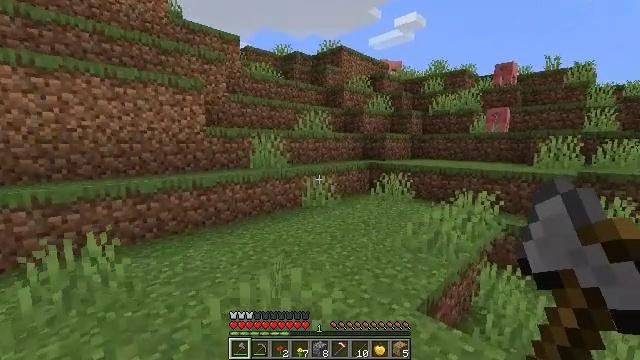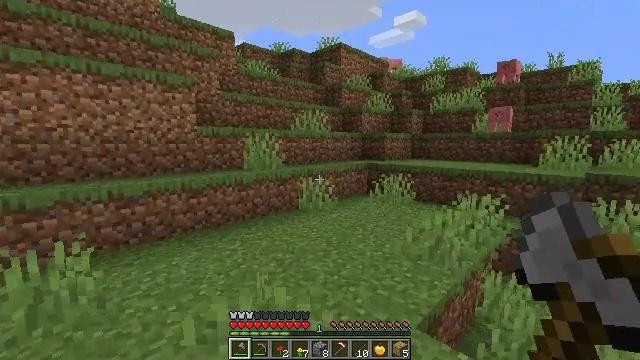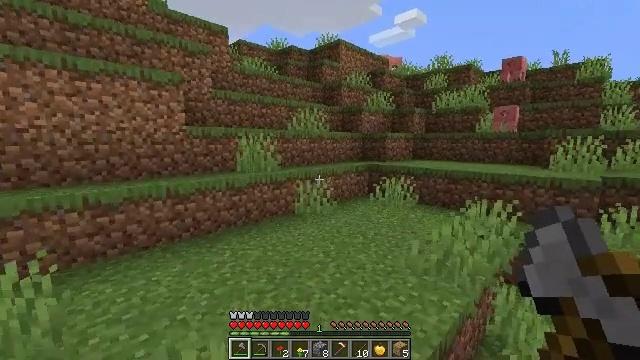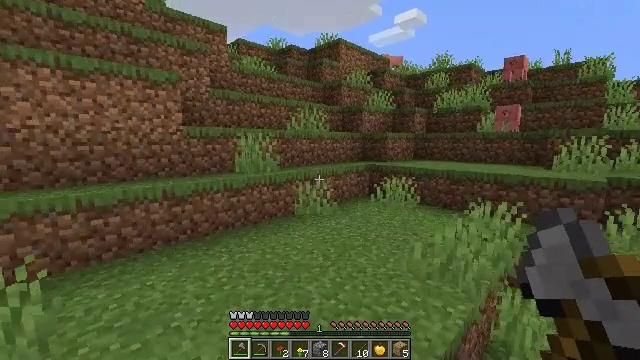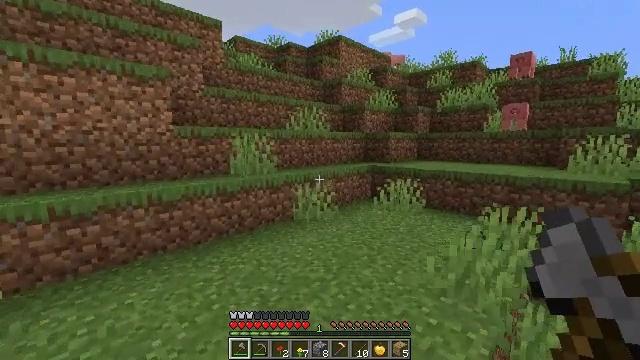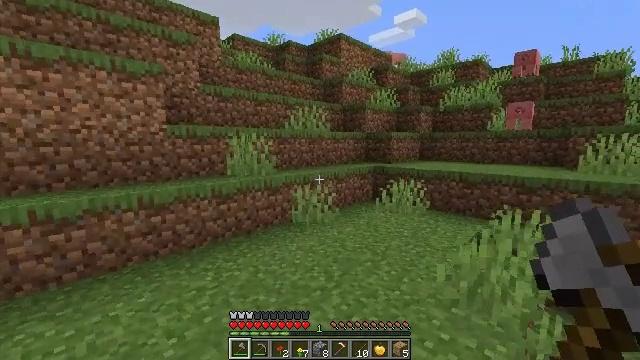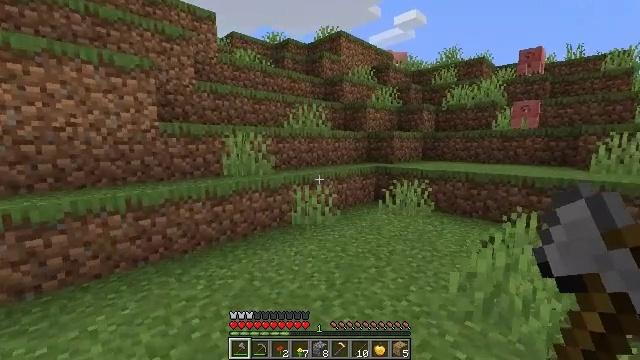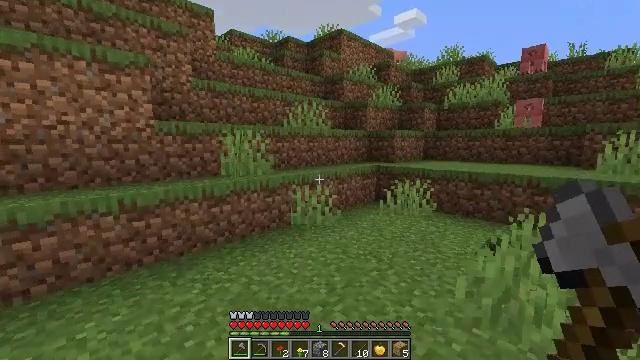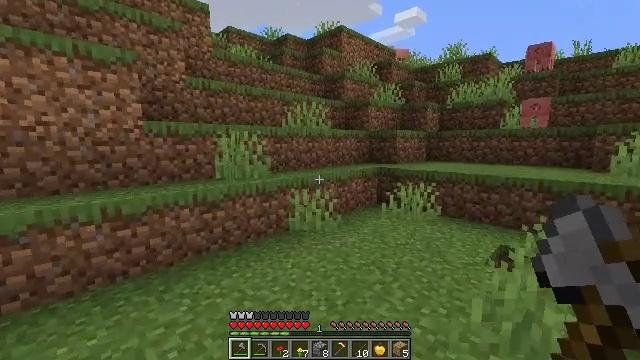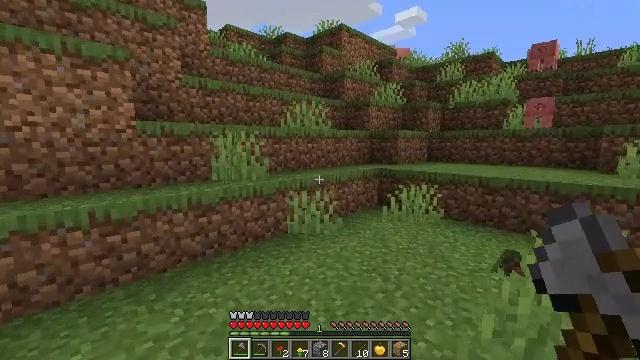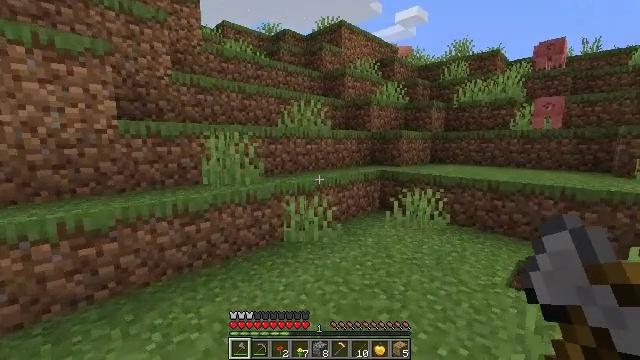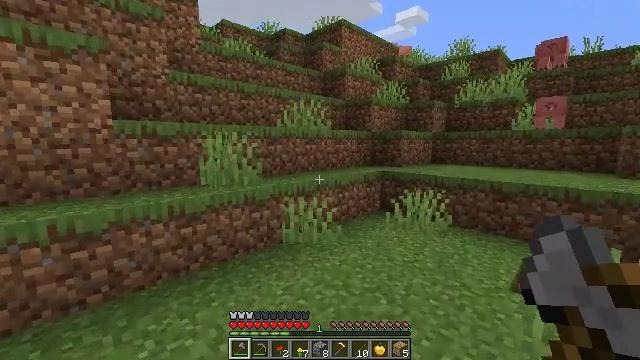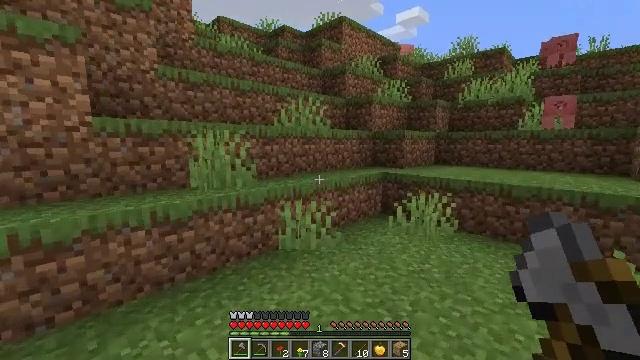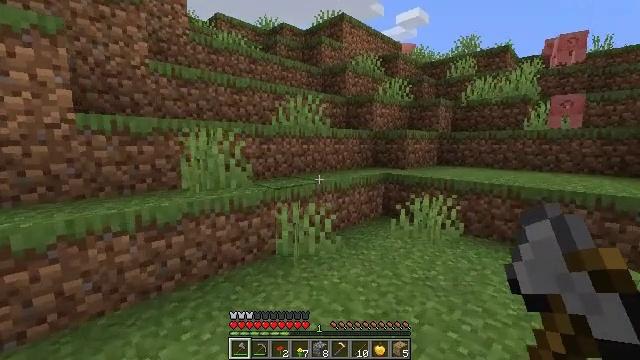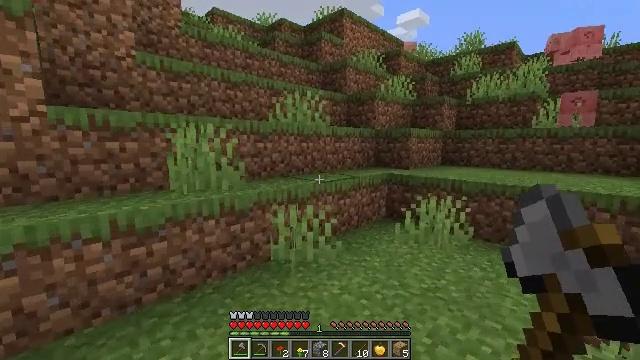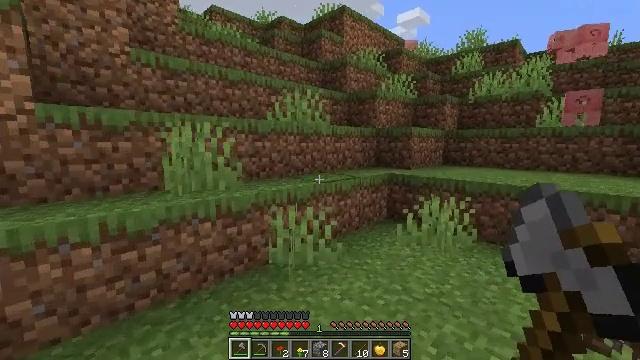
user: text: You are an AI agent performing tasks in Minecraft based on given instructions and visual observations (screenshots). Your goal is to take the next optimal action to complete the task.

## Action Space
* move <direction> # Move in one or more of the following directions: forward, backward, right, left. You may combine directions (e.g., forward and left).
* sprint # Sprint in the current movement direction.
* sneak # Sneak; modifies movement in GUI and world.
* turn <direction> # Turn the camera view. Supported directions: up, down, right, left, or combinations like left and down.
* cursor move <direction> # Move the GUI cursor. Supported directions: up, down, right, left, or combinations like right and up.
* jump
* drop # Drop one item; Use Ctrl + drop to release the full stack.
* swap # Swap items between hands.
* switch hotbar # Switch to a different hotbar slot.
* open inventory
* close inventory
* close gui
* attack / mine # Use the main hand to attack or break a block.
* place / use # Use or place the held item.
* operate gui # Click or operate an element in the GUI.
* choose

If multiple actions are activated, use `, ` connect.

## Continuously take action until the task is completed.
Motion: motion action
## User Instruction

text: Break the oxeye daisy to gather it.
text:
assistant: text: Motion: move forward
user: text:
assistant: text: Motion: move forward
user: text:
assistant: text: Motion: move forward
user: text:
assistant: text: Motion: move forward
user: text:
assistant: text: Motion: move forward
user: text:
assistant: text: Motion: move forward
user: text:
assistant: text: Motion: move forward
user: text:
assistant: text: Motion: move forward
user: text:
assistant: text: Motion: move forward
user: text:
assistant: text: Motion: move forward
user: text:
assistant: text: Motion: move forward
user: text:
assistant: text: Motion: move forward
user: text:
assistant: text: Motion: move forward
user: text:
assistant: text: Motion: move forward
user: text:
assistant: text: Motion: move forward
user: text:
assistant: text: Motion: move forward
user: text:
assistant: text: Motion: move forward
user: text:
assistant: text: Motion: move forward
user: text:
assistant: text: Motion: move forward
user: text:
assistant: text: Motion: move forward
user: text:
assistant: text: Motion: move forward
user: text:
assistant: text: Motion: move forward
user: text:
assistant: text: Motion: move forward
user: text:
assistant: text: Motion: move forward
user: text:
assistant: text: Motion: move forward
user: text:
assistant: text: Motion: move forward
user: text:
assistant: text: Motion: move forward
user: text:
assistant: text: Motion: move forward
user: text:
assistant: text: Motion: move forward, jump
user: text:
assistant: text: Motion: move forward, jump